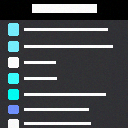
Screen state: on